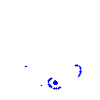
Particle: pion